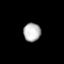
Tissue: lung
Cell type: Myeloid cells
Senescence score: 0.5913
Nuclear area (px): 308
Mean DAPI intensity: 185.045